Question: Im new to ASP.NET MVC, trying to learn the basics.
Im now trying to learn the relationship between the model ,view and controller.
The interaction between these three looks different, why? (Look at the arrows)
Source 1: <URL>
Source 2 (Page 65): <URL>
I would be glad if you help me sort out my confusion
Thanks
Edit:
What you are saying is that mvc can be implemented differently?
(Still asking about asp.net mvc - Not mvc in general)
I have been looking at the <URL>
and it looks like this.
Controller:
'''
public ActionResult Details(int id)
{
var album = storeDB.Albums.Find(id);
return View(album);
}
'''
Model:
'''
public class Album
{
public int AlbumId { get; set; }
public int GenreId { get; set; }
public int ArtistId { get; set; }
public string Title { get; set; }
public decimal Price { get; set; }
public string AlbumArtUrl { get; set; }
public Genre Genre { get; set; }
public Artist Artist { get; set; }
}
'''
view:
(Had to add as image, add code the normal way did not work)

This looks like the MSDN version, how would this be rewritten to fit Sandersons diagram?
Maybe this will help me understand!
Edit again:
Hi again
Let me sum this up. Please respond if I'm wrong.
The way Microsoft intended us to use mvc is the one we see in the above MSDN link and in MusicStore.
Then there are other "versions" of mvc such as Sandersons (or whereever it originates from).
So Microsoft give us a basic way of how to use the mvc framework, but it is ok to do it other ways.
A newbie should not get stressed by seeing different versions, sticking to the one seen in MSDN/MusicStore is perfectly fine.
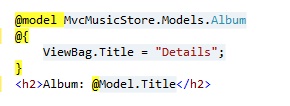
Answer: The key difference is the inclusion of the "Presentation Model" in Sanderson's diagram. The ASP.NET MVC implementation often uses the Model as the Presentation Model, even though they can be different (and I would argue that they should be different, but it's a holy war and there's no need to get into that).
In most very simple ASP.NET MVC applications, the model is the data entity. Whether it's an EF entity or a Linq2Sql entity, makes no difference. This is because most applications are simple forms-over-data and the presentation is probably one-to-one with the persistence.
The MVC pattern itself, however, doesn't require this. In a more pure framework-agnostic form, Sanderson's diagram illustrates the fact that the controller is interacting with the model. The model is really the "gateway to the domain core" in this sense. Controllers and views are part of the application, but the model has the underlying business logic and, beneath that, layers of persistence and other infrastructure information (properly separated, of course) which are unknown to the application. The boundary between the controller and the model is the application boundary, the point at which other applications can also connect to the domain core and interact with it.
A presentation model is usually nothing more than a simple value object. It's not an entity of any kind in the sense that it doesn't have to exhibit any business behavior or maintain its lifecycle the way that a persistable business entity would. It's just a flat object with some attributes of data.
It can have behavior, but that behavior is for the application and not for the domain core. For example, maybe it has some methods or properties that the view can use. The presentation model is part of the application, so it's presentation-layer-aware. Essentially it just holds data that the controller needs to pass to the view (or even receive from the request, depending on the framework).
In ASP.NET MVC you'll very often see the model used also as the presentation model. The same object may be playing two roles in those cases, but the two roles are definitely different.
---
Just noticed your updated question...
In that example, 'Album' is playing the role of both domain model and presentation model. (In fact, I would argue that it's not a domain model at all because it's too anemic. Notice that it has no functionality, just bare data.) In a richer domain model, 'Album' would likely have more functionality. For a contrived example, imagine that instead of auto-implemented properties it has properties which enforce business logic when set, and it has methods on it such as 'AddSong(Song song)' and 'Play()' and other such behaviors.
This richer model can still be used as a presentation model, but the functionality might not make sense in the scope of a view. A view is really suited more toward just bare data elements. The controller would interact with the model's functionality. So you might create a presentation model similar to the 'Album' domain model in structure, and it would look just like the one in your example.
Going forward, what if the view needs other data as well? Maybe the view needs to know something about other models which aren't part of the same aggregate as 'Album'. It wouldn't make sense to modify the domain models to accommodate the view. That's backwards. The presentation should wrap around the domain core, not the other way around. So you might add properties to the presentation model which are populated from other things inside the controller.
So you might end up with something like this...
Domain model:
'''
public class Album
{
public int ID { get; private set; } // might need to be immutable
private string _title;
public string Title
{
get { return _title; }
set
{
// don't allow empty titles
if (string.IsNullOrWhiteSpace(value))
throw new ArgumentNullException("Title");
_title = value;
}
}
private Album() { }
public Album(int id, string title)
{
ID = id;
Title = title;
}
public void Play()
{
// some implementation
}
public void SomeOtherMethod()
{
// some implementation
}
}
'''
As the business domain grows and changes, this model could change with it. The main point is that it changes at the behest of the domain core and the business logic, at the behest of UI implementations.
A particular "page" on a particular website which uses this domain core may need specific information about an album, and maybe some other information as well. You'd tailor a presentation model to fit that:
'''
public class AlbumViewModel
{
public int ID { get; set; }
public string Title { get; set; }
public string Owner { get; set; }
public IEnumerable<Listener> Listeners { get; set; }
public string SomeCompletelyUnrelatedValueNeededByTheView { get; set; }
}
'''
The controller would then construct this presentation model for the view:
'''
public ActionResult Details(int id)
{
// TODO: validate and sanitize any inputs
var album = AlbumRepository.Get(id); // after all, why bind the UI _directly_ to the DB? that's just silly
var someOtherObject = SomeOtherRepository.Get(someOtherValueFromSomewhereElse);
var albumVM = new AlbumViewModel
{
ID = album.ID,
Title = album.Title,
Owner = somethingElse.SomeValue,
Listeners = someOtherObject.GetListeners(album),
SomeCompletelyUnrelatedValueNeededByTheView = "foo"
};
return View(albumVM);
}
'''
This is a much more manual approach overall. It's useful when you have more complex domain models, multiple complex applications interacting with that domain, different technology stacks throughout the domain, etc. For simple forms-over-data applications the standard ASP.NET MVC implementation usually works fine. Most of the tutorials for it reflect this, consolidating multiple responsibilities into fewer objects, using decorators instead of explicit code (assuming the use of the same stack of tools across the board), etc.
The examples you're looking at get you to a working application very quickly with very little code. As with any framework, it works beautifully if you do things the way the framework intends you to do them. If you to step outside the bounds of the framework, you can still maintain the pattern in a more abstract and framework-agnostic way.
---
For your update again...
In a way, yes. ASP.NET MVC is a framework which borrows a lot from the MVC pattern in general. As with all things, there's more than one way to do it. Sticking with simple implementations and quick applications, the functionality provided by the ASP.NET MVC framework and explained in its various tutorials is perfectly acceptable and is a great example of the use of a framework... Using a tool to get a job done.
They stick to the pattern in all the most meaningful ways. At the same time, however, in the true nature of a framework (which is generally outside the scope of a pattern description), they try to give you tools which make very light work of the actual development. If you don't have a pressing need to separate your domain models from your presentation models, you don't have to. One model can play both roles. If you don't have a pressing need to abstract your data access behind, say, a repository pattern, you don't have to. You can throw together some quick Entity Framework functionality directly in your Models and be done with it.
Ultimately it's up to the needs of the project, the preferences of the developer(s), and so on. The patterns are more academic, the frameworks are more pragmatic. Balancing the two is the key.